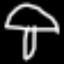
Label: mushroom